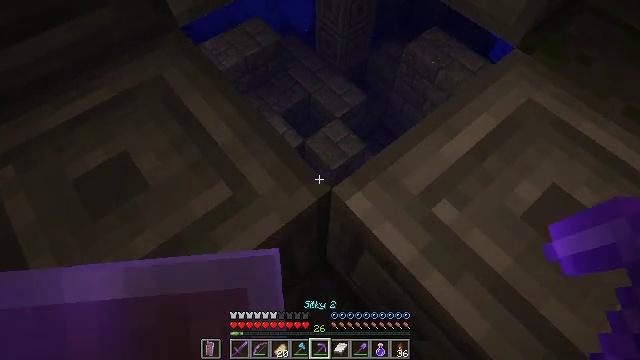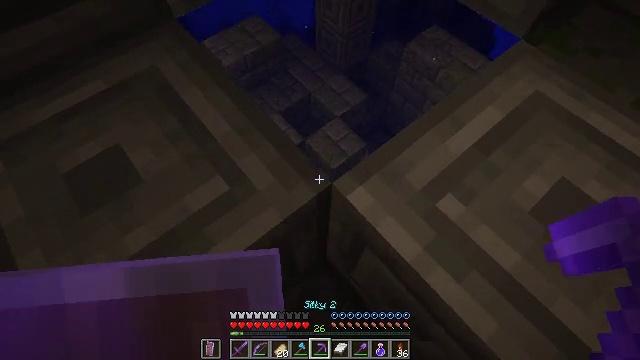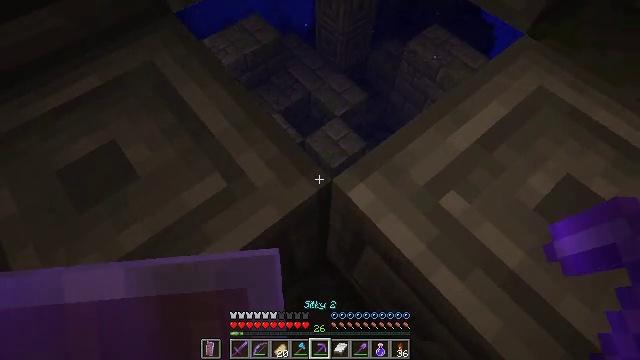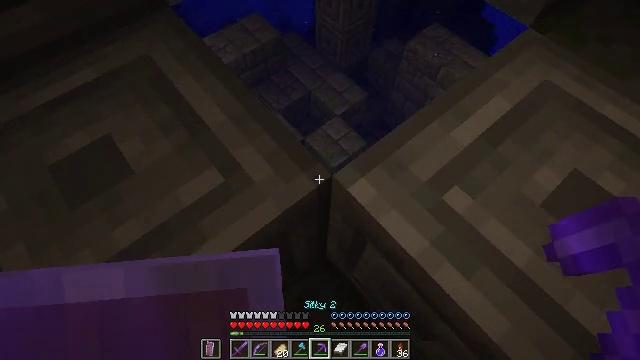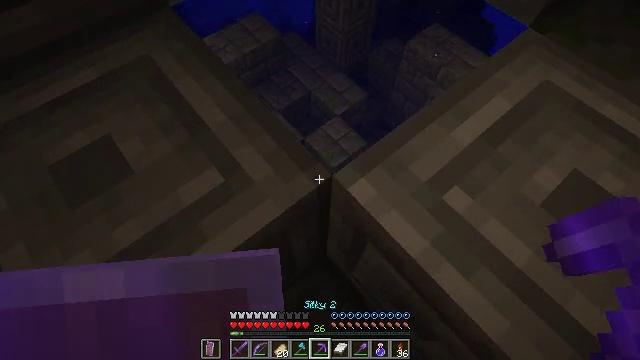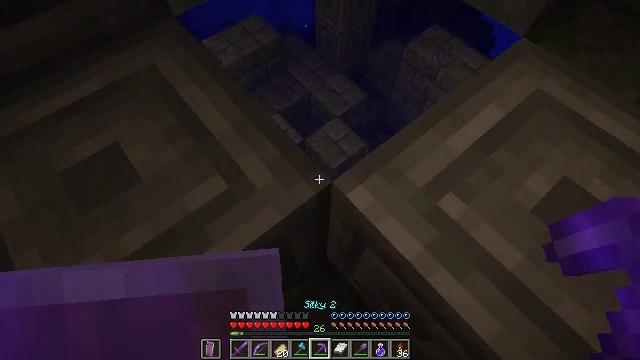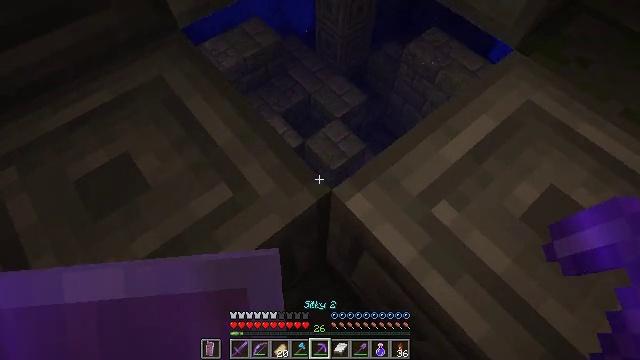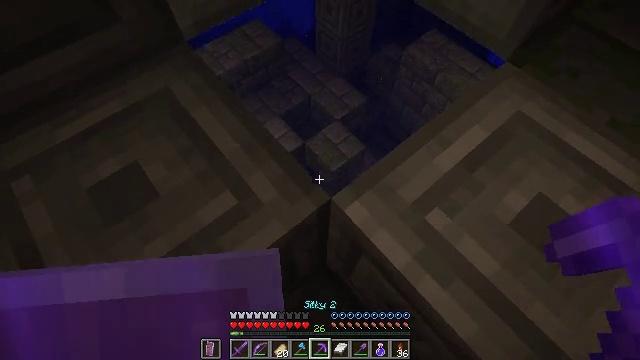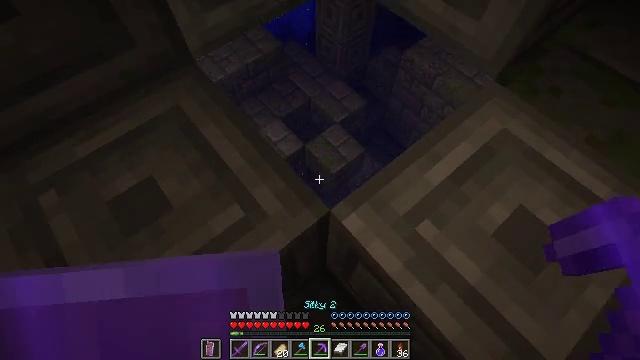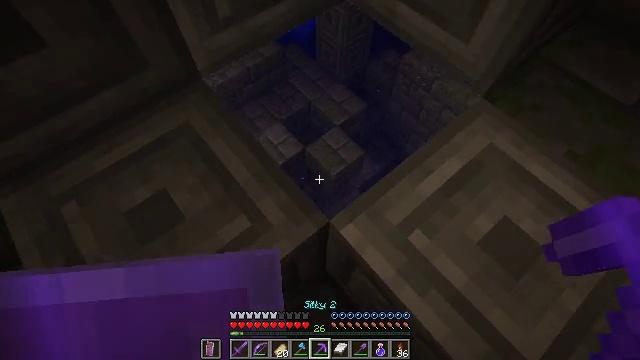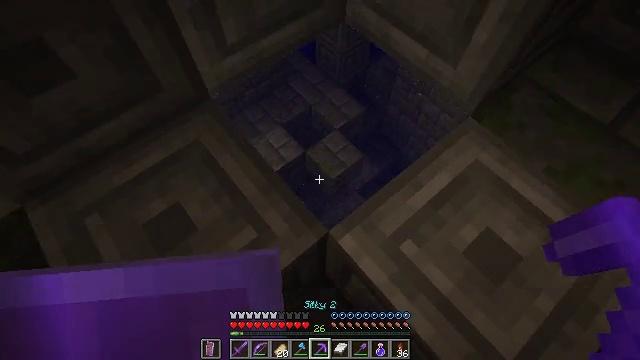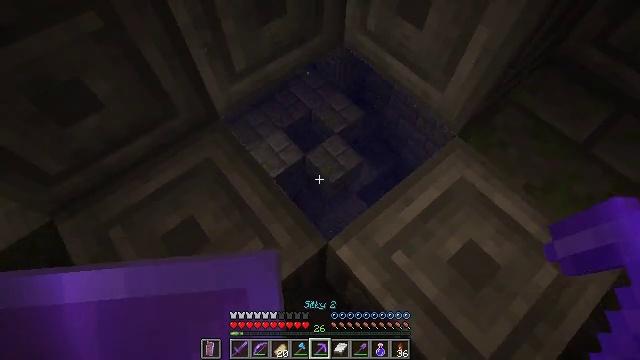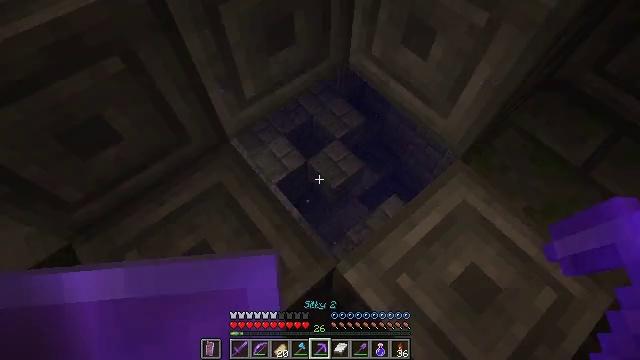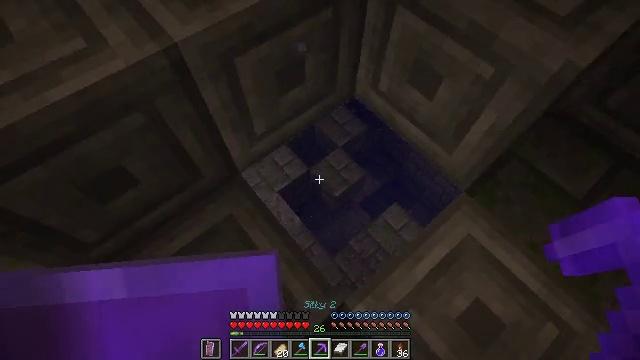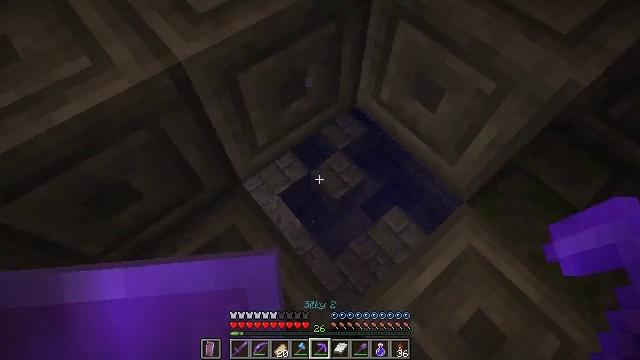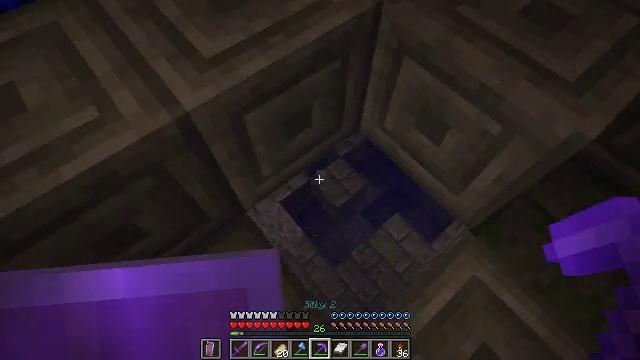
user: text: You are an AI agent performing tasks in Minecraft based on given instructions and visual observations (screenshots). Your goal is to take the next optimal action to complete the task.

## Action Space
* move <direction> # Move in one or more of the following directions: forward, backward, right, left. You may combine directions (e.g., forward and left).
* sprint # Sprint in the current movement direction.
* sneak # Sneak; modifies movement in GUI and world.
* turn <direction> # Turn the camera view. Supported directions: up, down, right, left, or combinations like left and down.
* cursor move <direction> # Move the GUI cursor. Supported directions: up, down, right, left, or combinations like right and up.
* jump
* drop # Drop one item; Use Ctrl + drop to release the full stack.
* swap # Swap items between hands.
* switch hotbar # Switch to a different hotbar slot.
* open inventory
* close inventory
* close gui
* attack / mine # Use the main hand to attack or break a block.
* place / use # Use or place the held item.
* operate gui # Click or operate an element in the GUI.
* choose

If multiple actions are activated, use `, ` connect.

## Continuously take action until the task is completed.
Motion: motion action
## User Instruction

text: Collect gravel for your inventory.
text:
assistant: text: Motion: move forward
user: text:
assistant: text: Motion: move forward
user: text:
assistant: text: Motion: move forward
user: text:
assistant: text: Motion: move forward, jump
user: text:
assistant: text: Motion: move forward, jump
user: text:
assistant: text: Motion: move forward, jump
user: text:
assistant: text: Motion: move forward, jump
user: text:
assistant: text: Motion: move forward, jump
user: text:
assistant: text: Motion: move forward, jump
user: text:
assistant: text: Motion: move forward, jump
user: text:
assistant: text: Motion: move forward, jump
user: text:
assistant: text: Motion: move forward, jump
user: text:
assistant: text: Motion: move forward
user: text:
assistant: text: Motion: move forward
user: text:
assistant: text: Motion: move forward
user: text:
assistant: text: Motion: move forward
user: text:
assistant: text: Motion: move forward
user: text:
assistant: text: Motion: move forward
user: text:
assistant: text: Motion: move forward
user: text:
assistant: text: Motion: move forward
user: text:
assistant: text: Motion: move forward
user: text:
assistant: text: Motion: move forward
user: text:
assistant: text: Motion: move forward
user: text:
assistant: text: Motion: move forward
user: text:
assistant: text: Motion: move forward
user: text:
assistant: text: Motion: move forward, sprint
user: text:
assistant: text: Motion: sprint
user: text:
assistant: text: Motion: sprint
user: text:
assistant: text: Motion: sneak
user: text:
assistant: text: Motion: sprint